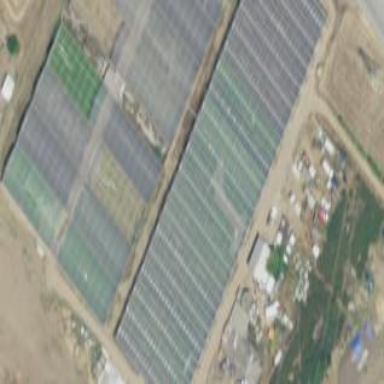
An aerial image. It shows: Greenhouse.